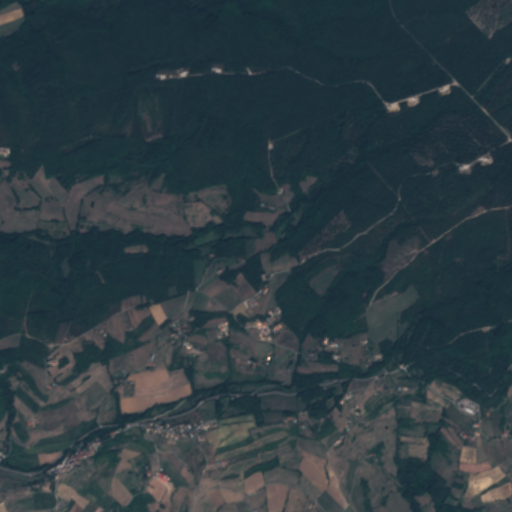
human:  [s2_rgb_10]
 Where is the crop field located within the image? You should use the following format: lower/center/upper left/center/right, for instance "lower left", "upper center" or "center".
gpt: The crop field is located in the lower right of the image.
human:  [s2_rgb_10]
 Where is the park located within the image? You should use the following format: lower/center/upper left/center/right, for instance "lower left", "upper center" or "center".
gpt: The park is located in the lower left of the image.
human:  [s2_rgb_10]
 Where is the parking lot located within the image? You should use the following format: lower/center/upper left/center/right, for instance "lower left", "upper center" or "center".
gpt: The parking lot is located in the lower left of the image.
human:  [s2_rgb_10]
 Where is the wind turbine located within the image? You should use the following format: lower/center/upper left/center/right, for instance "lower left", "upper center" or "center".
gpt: The wind turbine is located in the upper of the image.
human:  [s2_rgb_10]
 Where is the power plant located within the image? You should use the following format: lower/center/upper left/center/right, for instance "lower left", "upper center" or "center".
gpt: There is no power plant in the image.